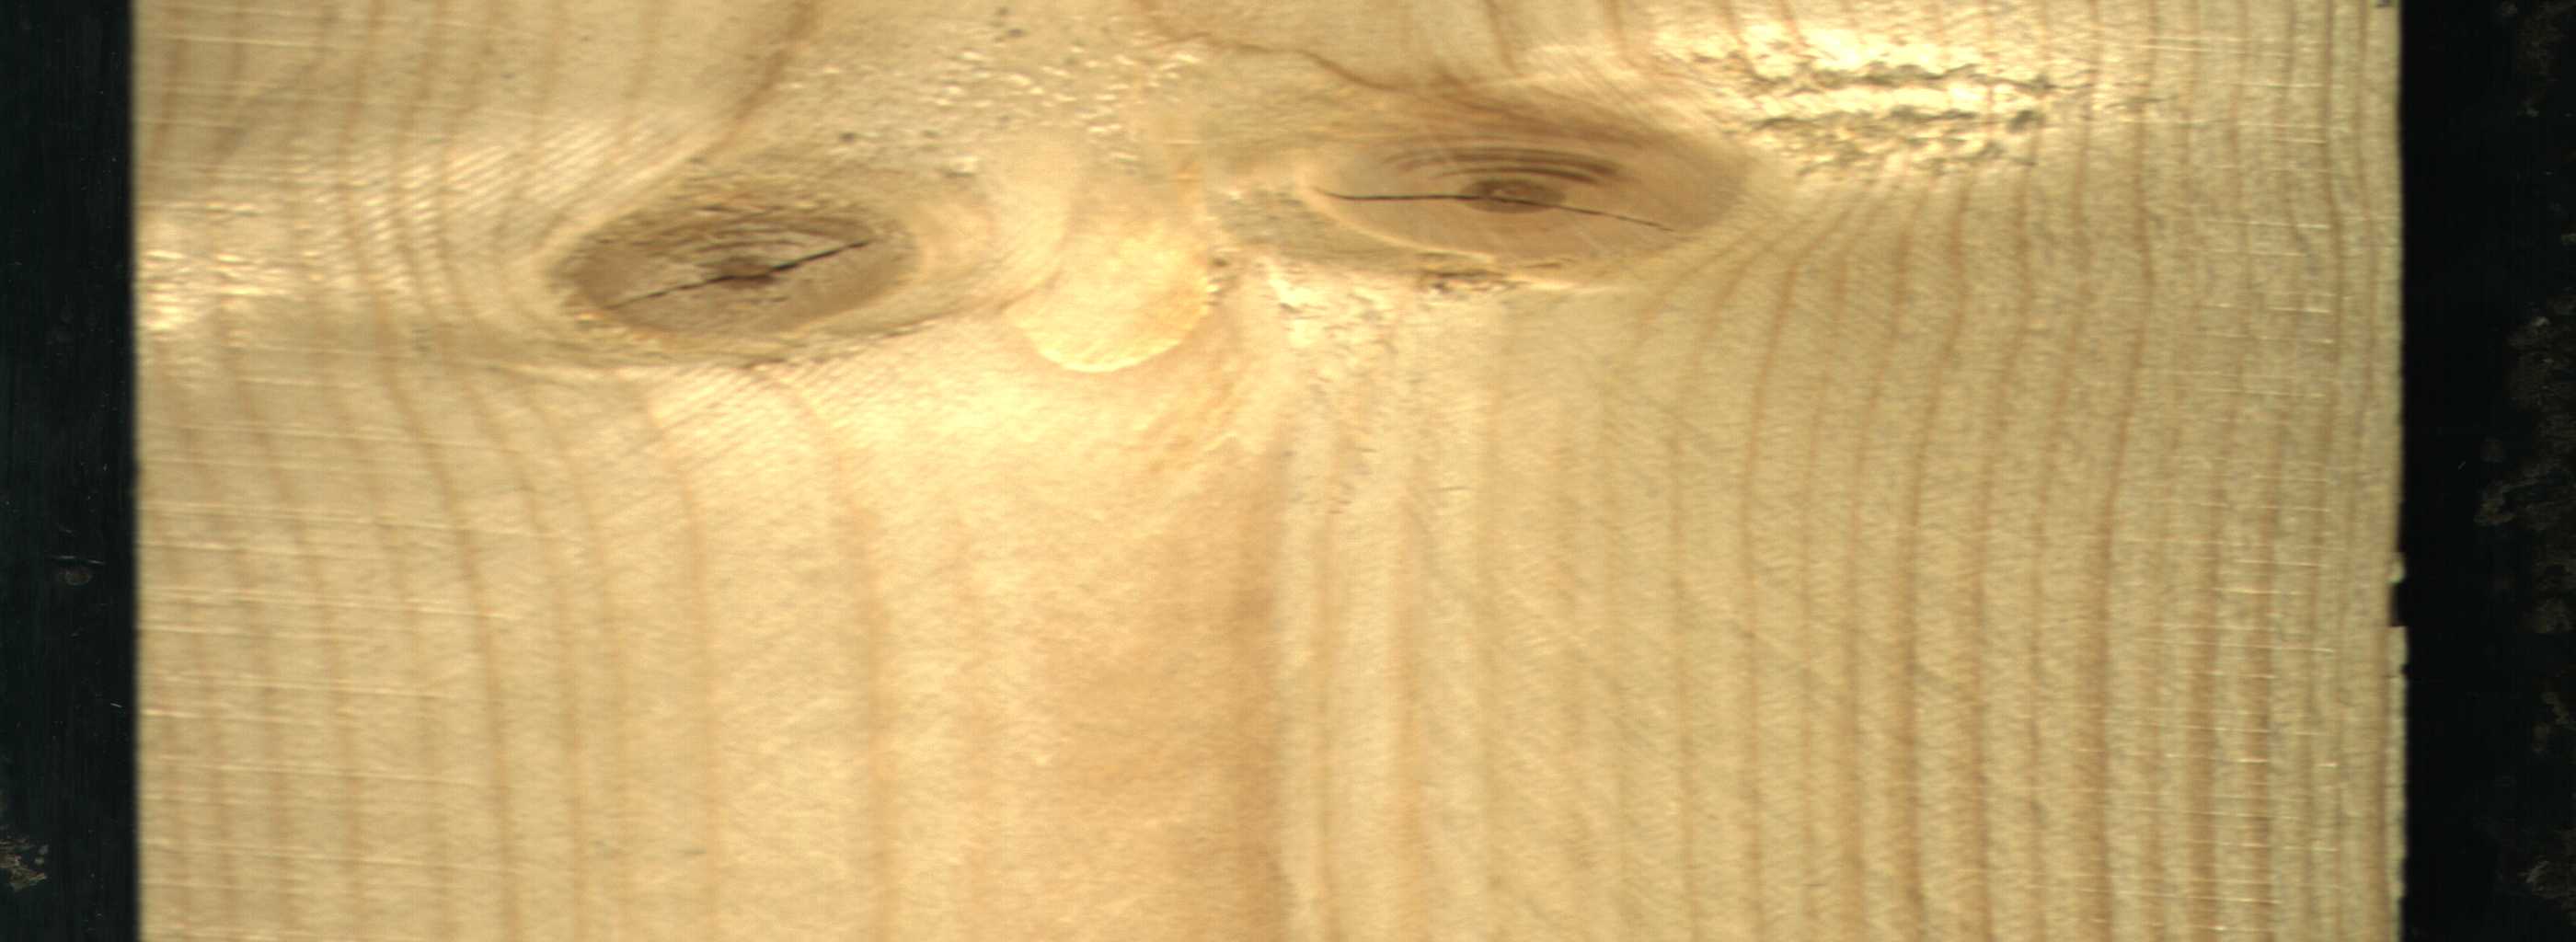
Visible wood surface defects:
knot_with_crack
knot_with_crack